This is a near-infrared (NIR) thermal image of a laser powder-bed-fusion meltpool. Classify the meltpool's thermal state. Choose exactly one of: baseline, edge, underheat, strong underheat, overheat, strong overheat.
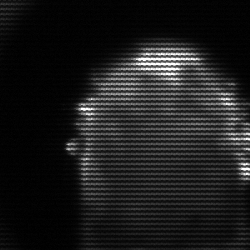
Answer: baseline